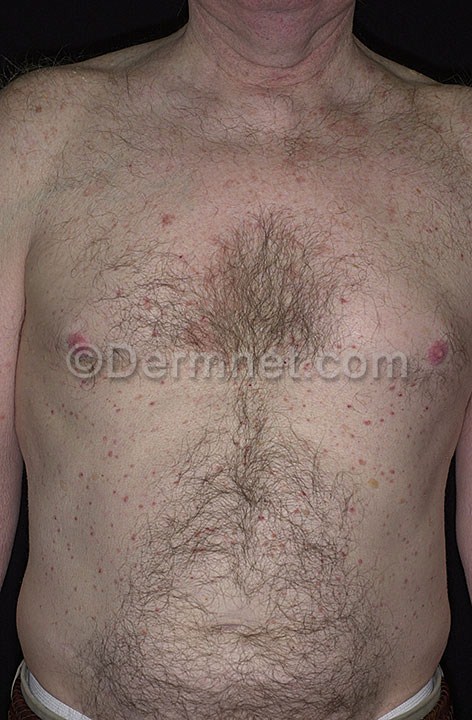
Disease: Bullous Disease Photos